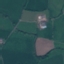
Label: Pasture